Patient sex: F
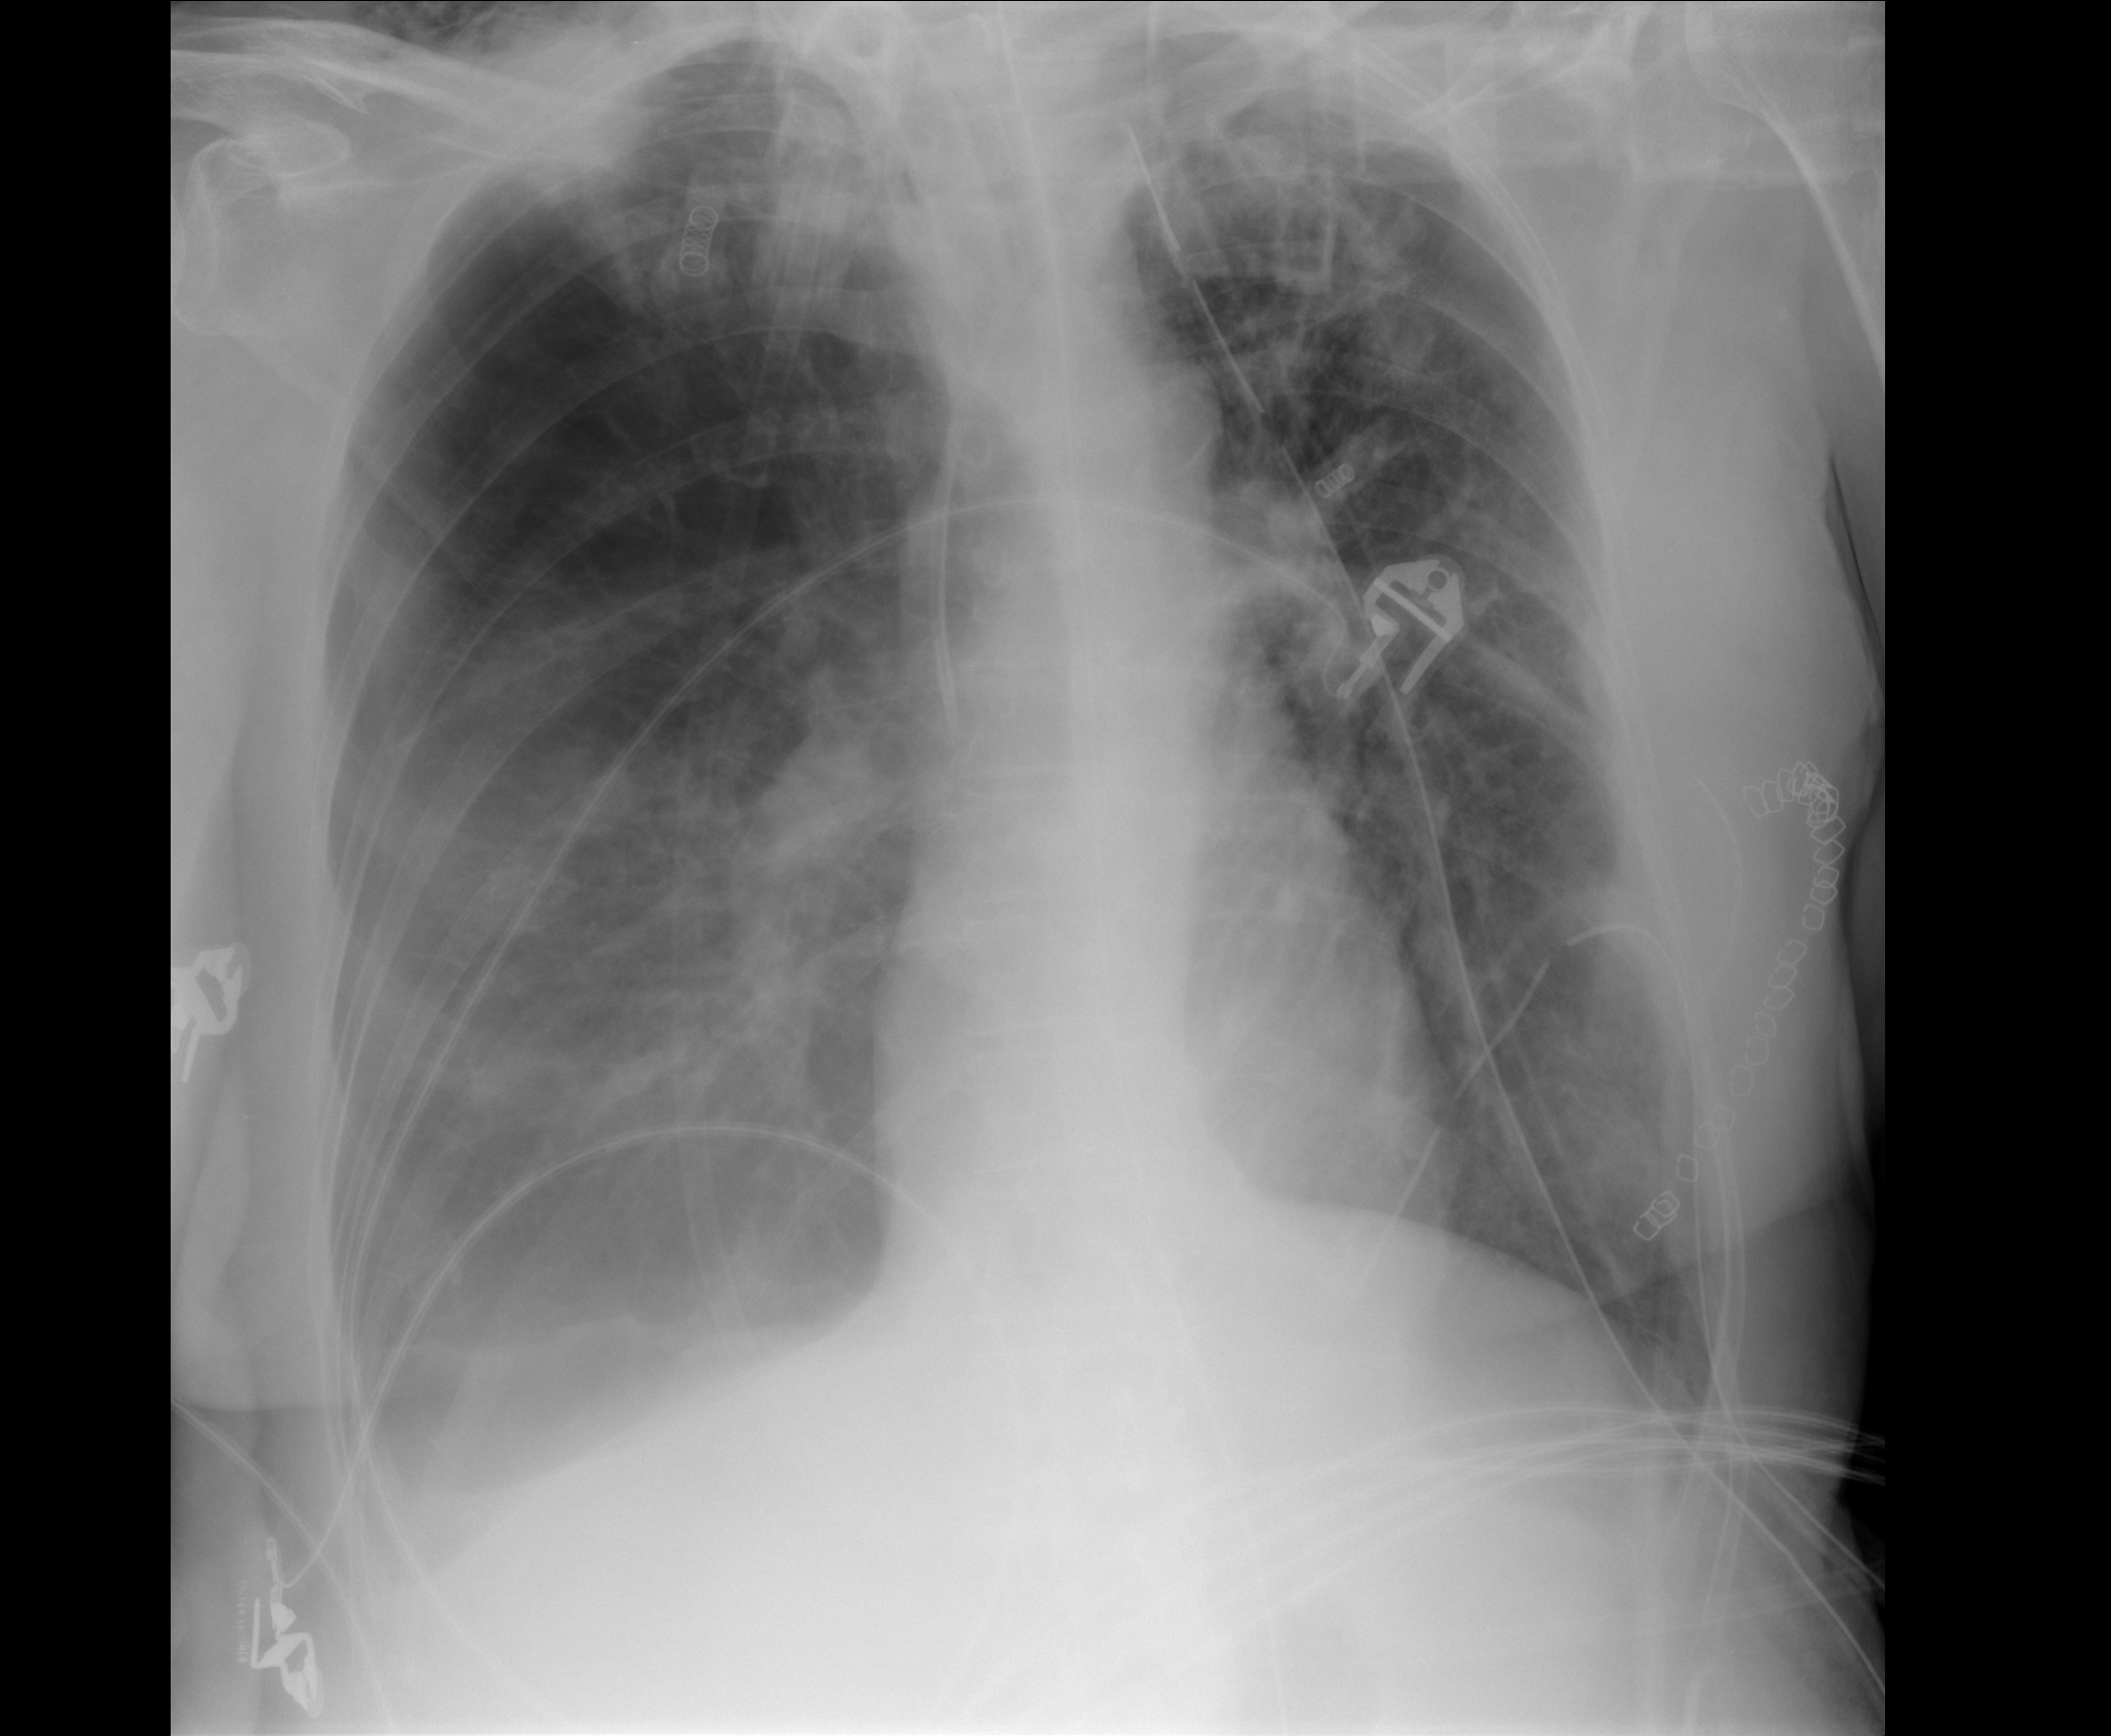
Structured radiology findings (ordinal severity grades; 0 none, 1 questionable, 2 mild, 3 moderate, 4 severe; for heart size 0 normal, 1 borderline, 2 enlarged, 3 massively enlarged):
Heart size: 0
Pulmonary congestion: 2
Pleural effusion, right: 2
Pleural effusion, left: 2
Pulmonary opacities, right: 3
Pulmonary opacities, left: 3
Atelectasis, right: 2
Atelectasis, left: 3